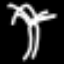
Label: palm tree